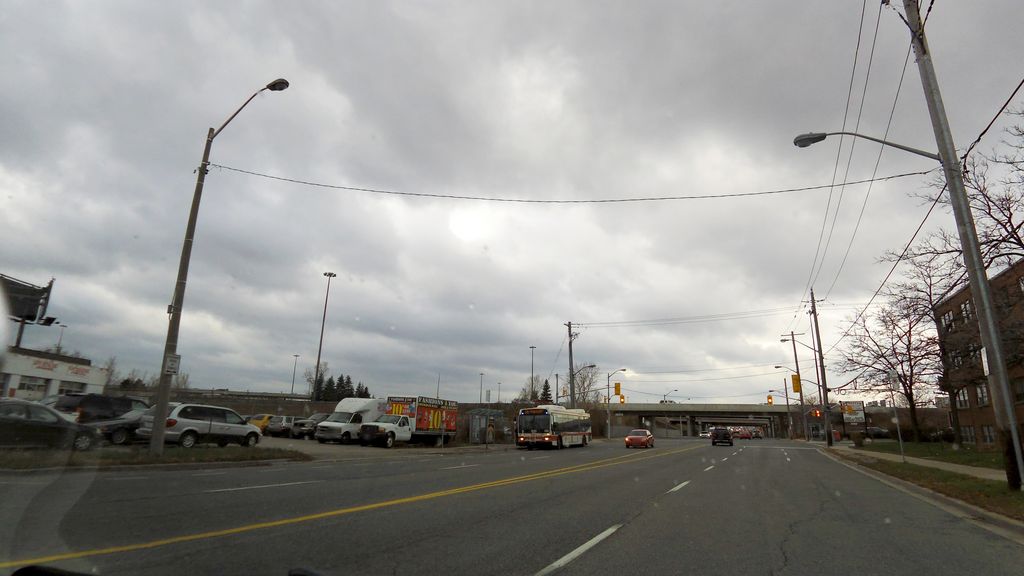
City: toronto